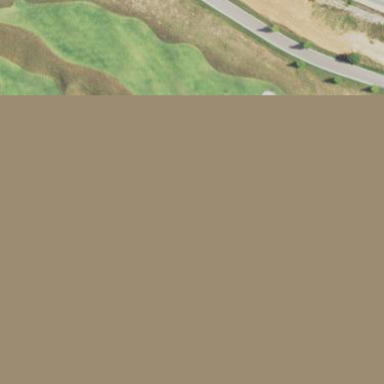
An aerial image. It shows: Scenic golf fairway.